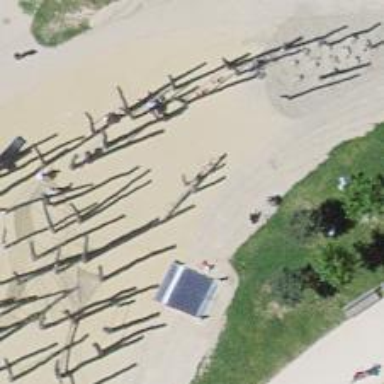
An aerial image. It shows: Seesaw in the playground.